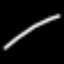
Label: line